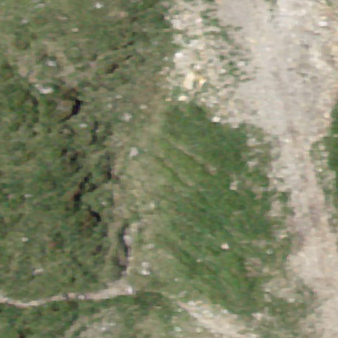
Label: other